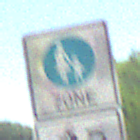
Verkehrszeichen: BeginnFussgaengerzone
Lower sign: EinspurigeFahrzeugeFrei2
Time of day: Midday
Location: Outdoor (Nature)
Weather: Clear
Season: NotSpecified
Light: Natural